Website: crate-barrel
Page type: newsletter-management
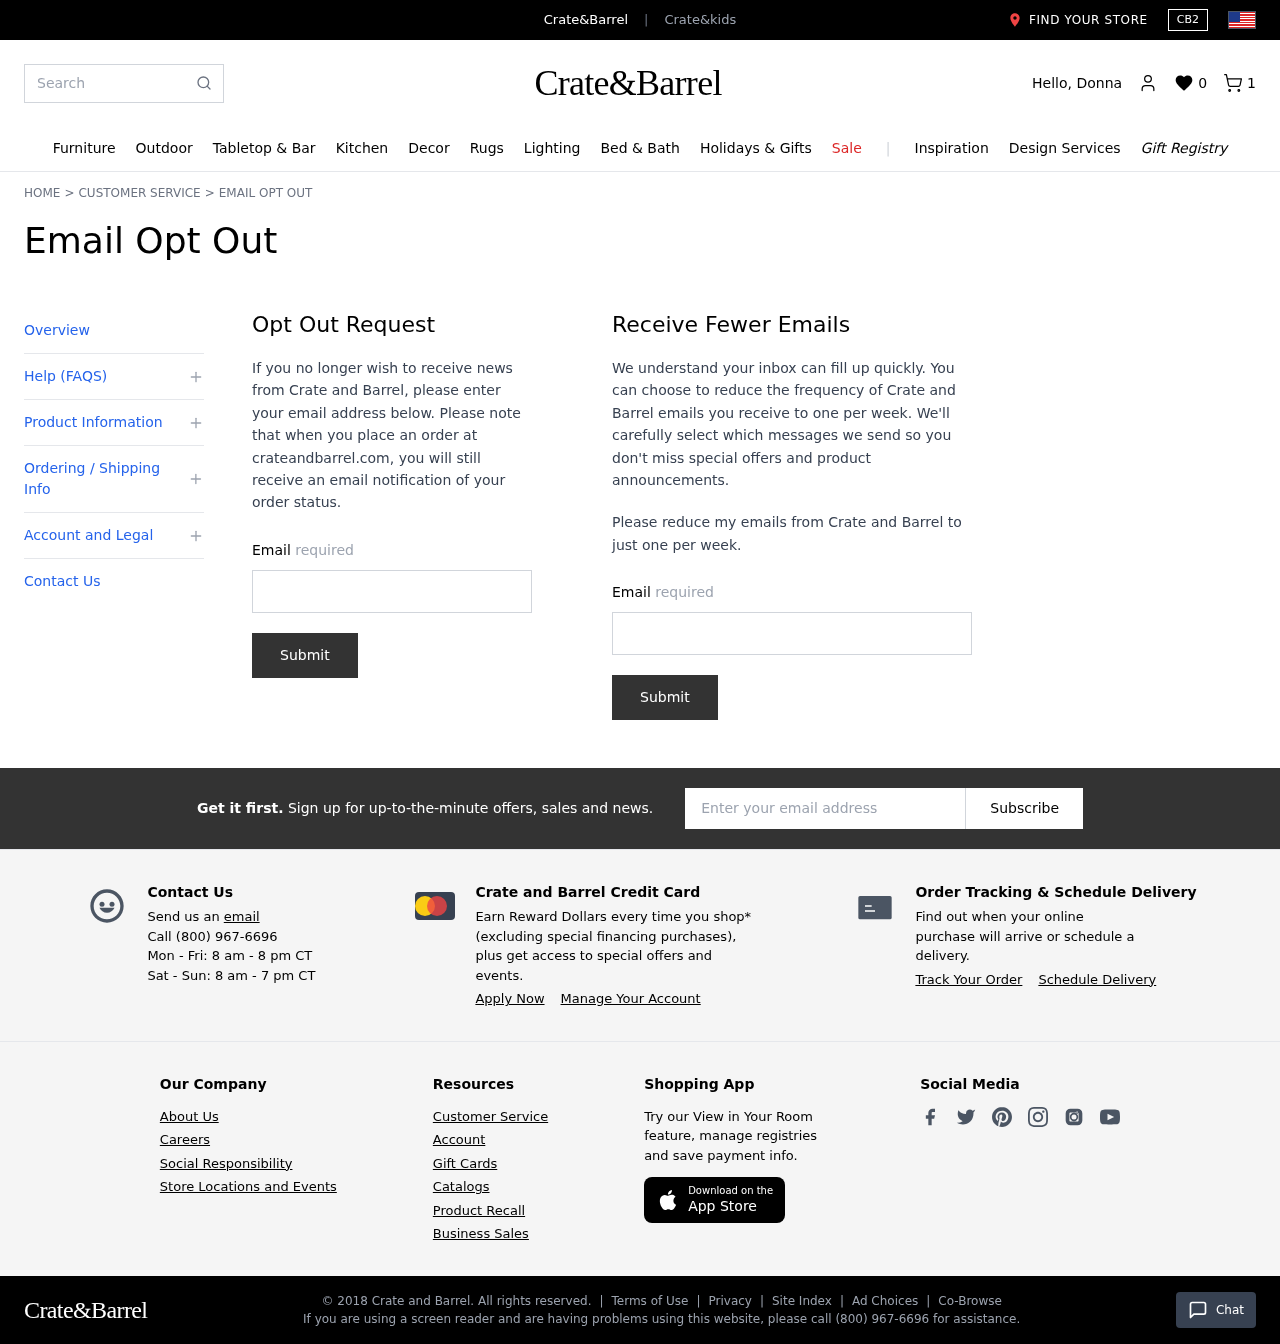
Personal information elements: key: PII_EMAIL
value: dchung@hotmail.com
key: PII_EMAIL2
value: dchung@hotmail.com
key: PII_EMAIL3
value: dchung@hotmail.com
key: PII_FIRSTNAME
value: Donna
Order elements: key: ORDER_NUM_ITEMS
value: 1
Search elements: key: HEADER_SEARCH
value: Search
Other elements: key: WISHLIST_COUNT
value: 0